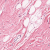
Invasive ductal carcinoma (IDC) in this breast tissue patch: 0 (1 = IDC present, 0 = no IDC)